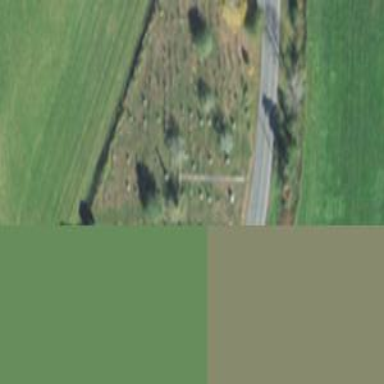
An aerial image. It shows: Cemetery with historic significance.